Field crop: maize
Growth stage: 2
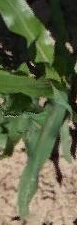
Species: maize